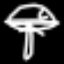
Label: mushroom